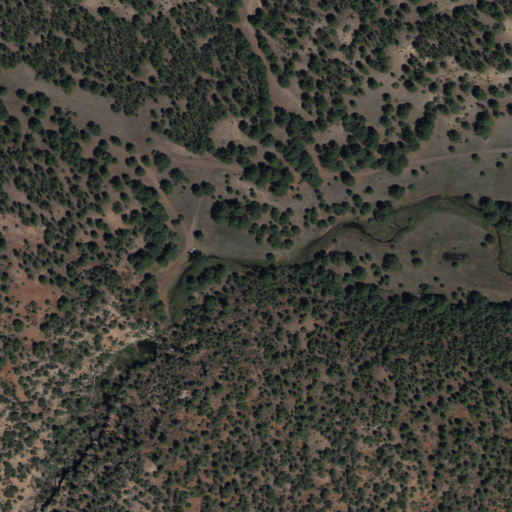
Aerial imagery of valley in New Mexico named Dan Valley containing only evergreen forest